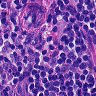
Metastatic tissue present: no